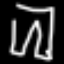
Label: pants